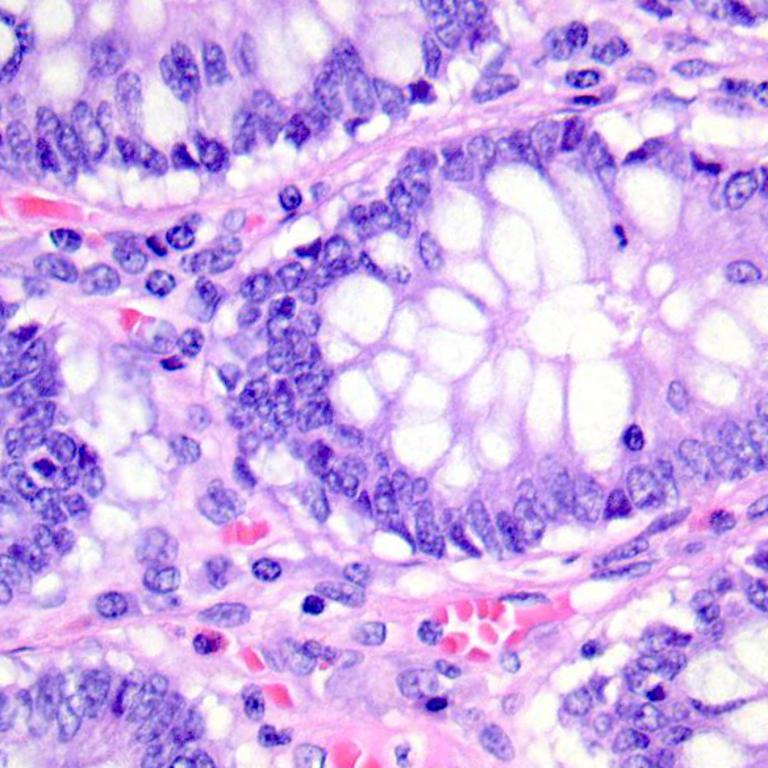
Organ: colon
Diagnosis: benign